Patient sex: F
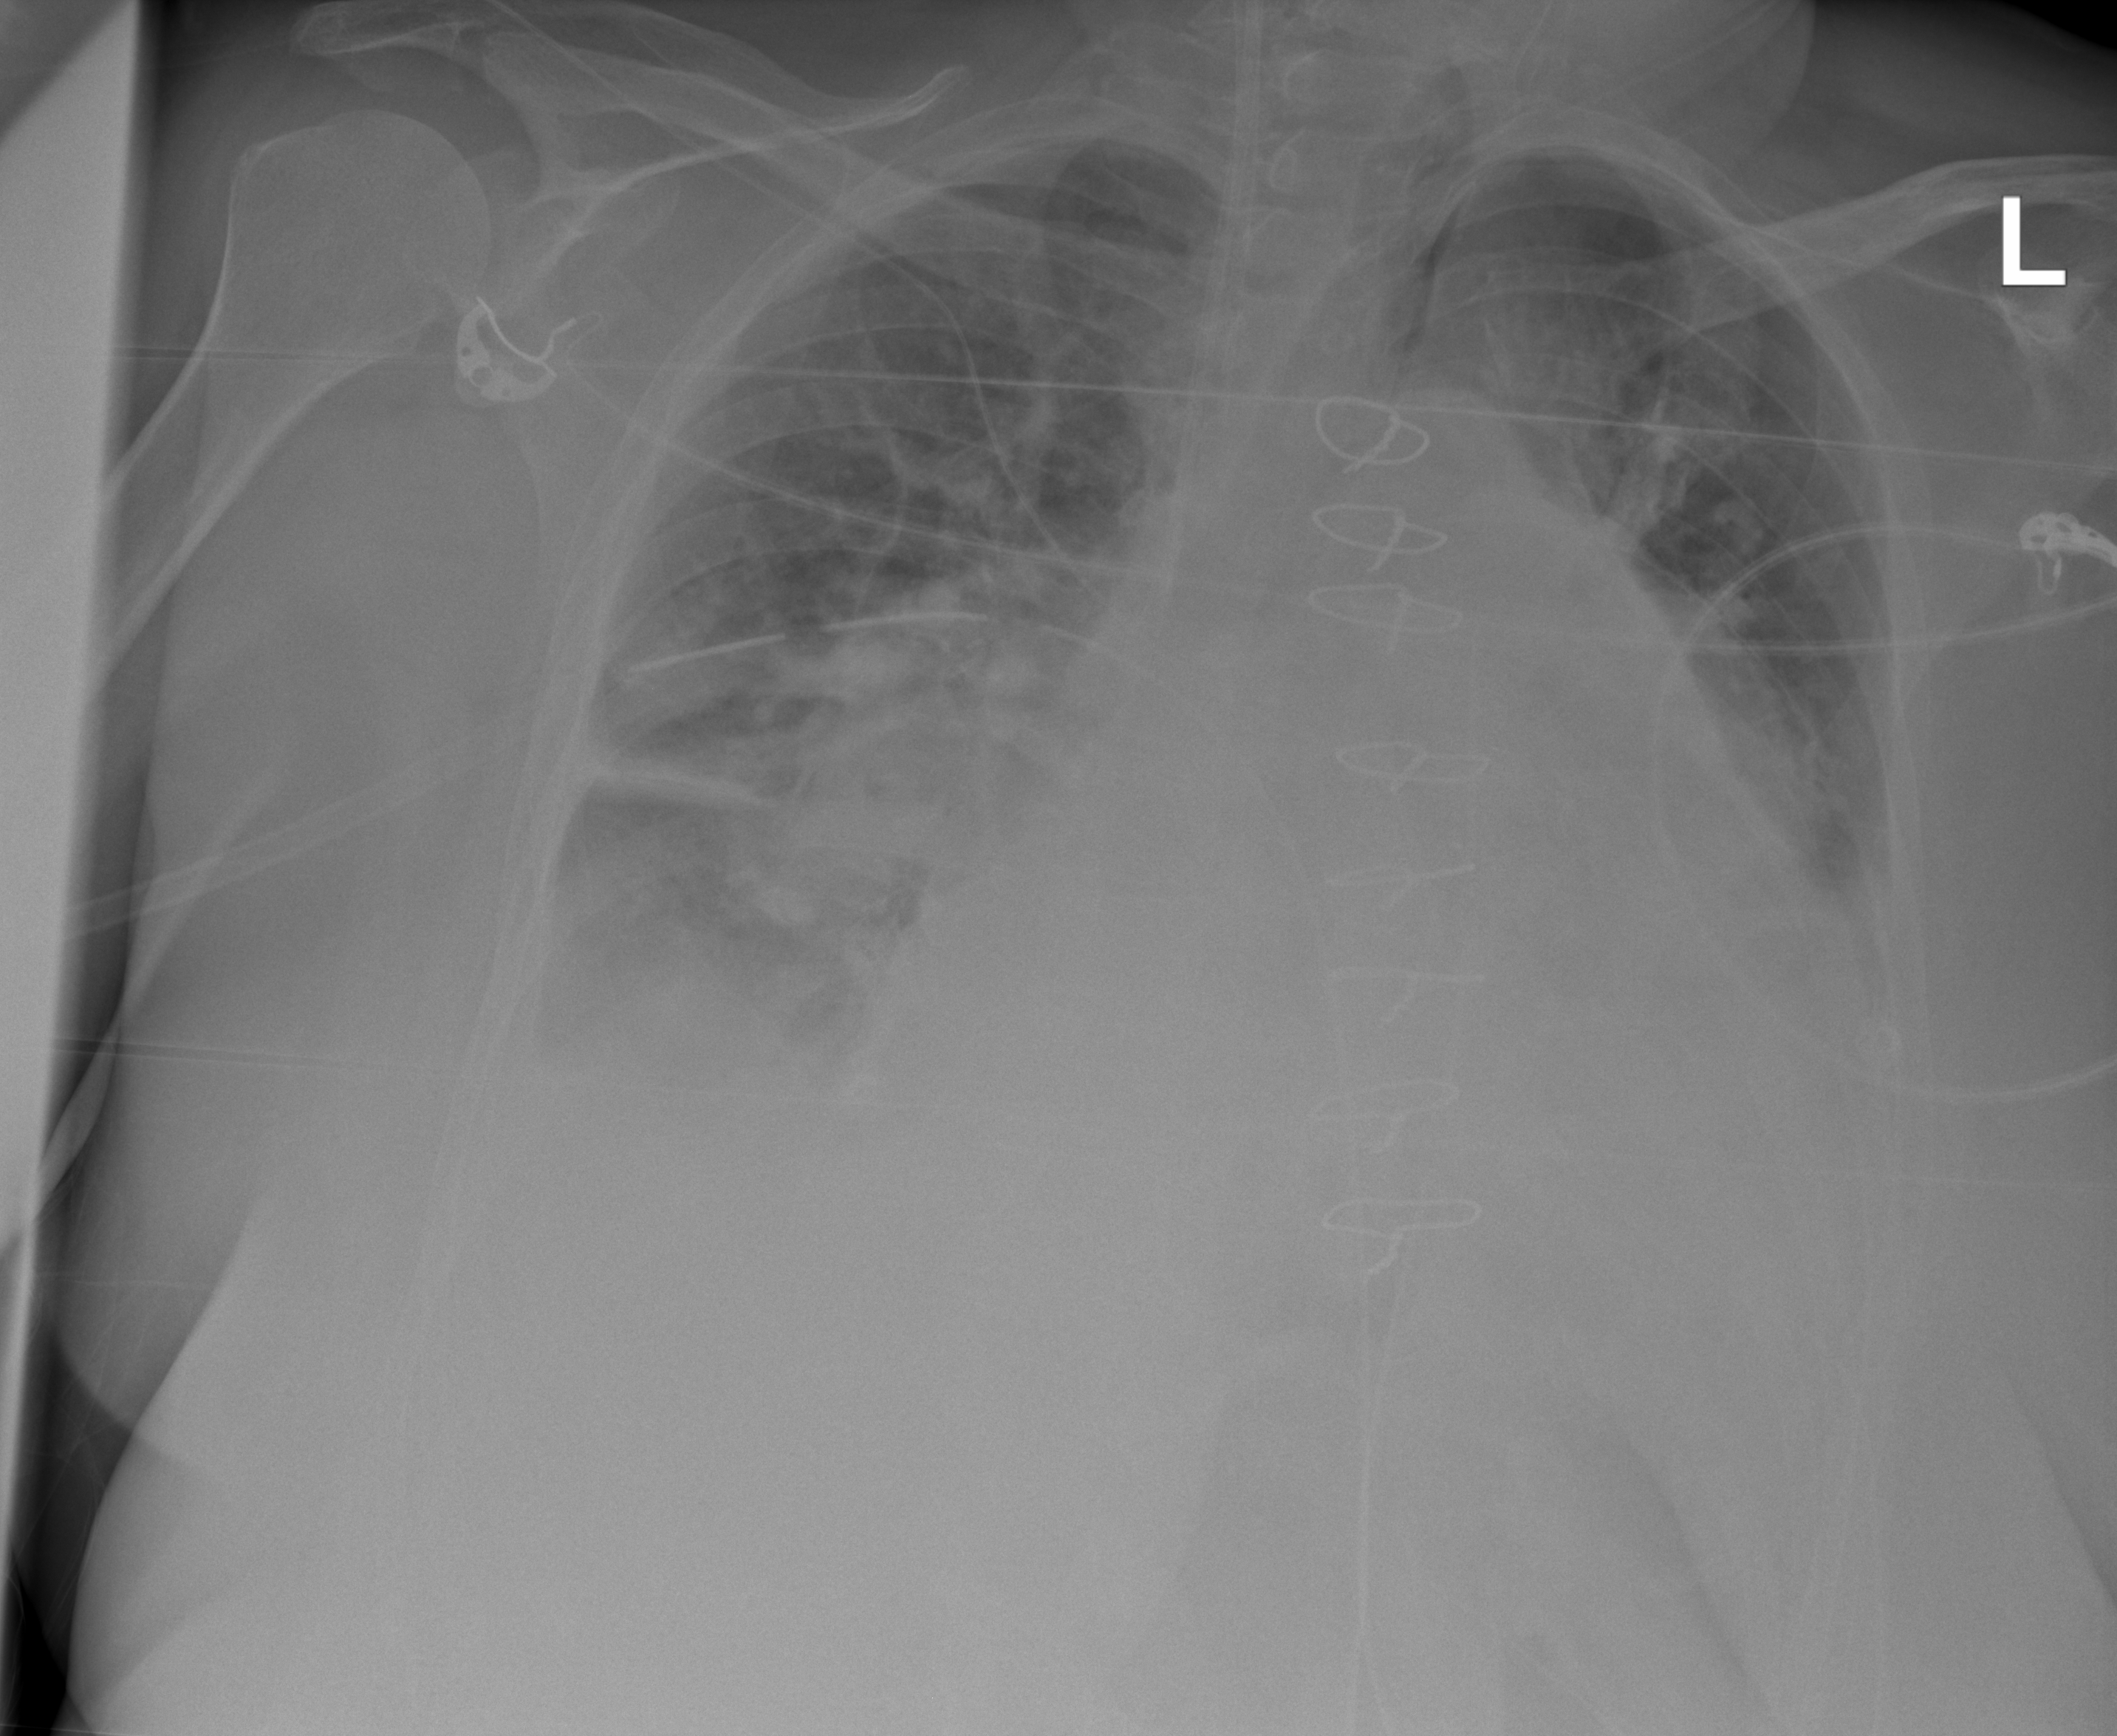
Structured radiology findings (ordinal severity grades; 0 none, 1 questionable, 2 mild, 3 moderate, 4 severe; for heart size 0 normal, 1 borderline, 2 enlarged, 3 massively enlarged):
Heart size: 2
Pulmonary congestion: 2
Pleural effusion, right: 2
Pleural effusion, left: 3
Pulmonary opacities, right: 2
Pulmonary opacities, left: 2
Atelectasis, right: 2
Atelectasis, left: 3